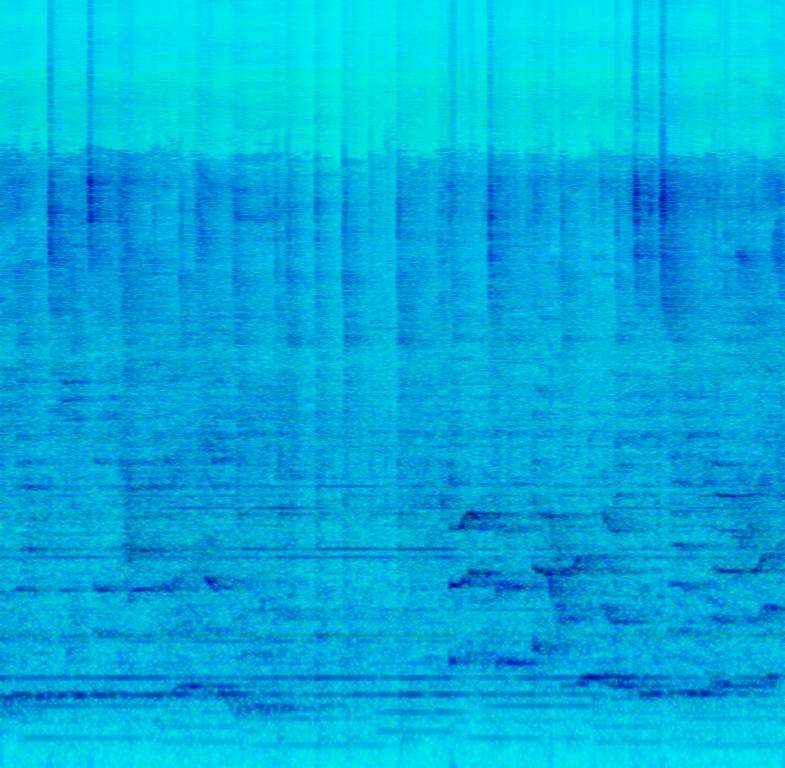
This is a gospel piece used as an accompaniment to a tambourine dance. There is a female vocalist singing. There is an electric guitar and a xylophone playing the melody. The tune is not very clear due to the quality of the recording. The atmosphere is religious. Samples could be lifted from this recording to be used in a beat.